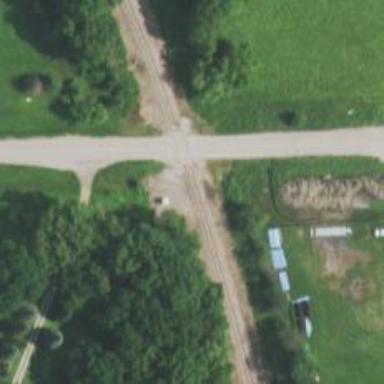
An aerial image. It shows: Crossing for the railway.